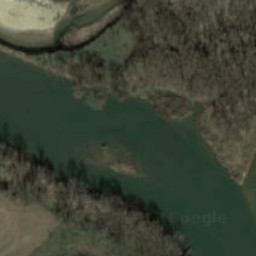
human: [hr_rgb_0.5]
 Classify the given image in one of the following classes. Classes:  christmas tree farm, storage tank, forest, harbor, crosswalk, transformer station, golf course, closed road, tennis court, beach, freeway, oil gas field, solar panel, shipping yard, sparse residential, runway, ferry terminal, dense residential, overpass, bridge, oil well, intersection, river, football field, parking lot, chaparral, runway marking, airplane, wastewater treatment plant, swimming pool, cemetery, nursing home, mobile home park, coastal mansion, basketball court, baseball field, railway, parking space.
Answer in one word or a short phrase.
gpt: river